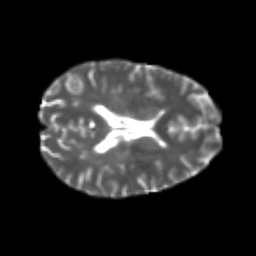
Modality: T2w
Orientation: axial
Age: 23
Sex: female
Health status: healthy
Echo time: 0.074 s